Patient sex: M
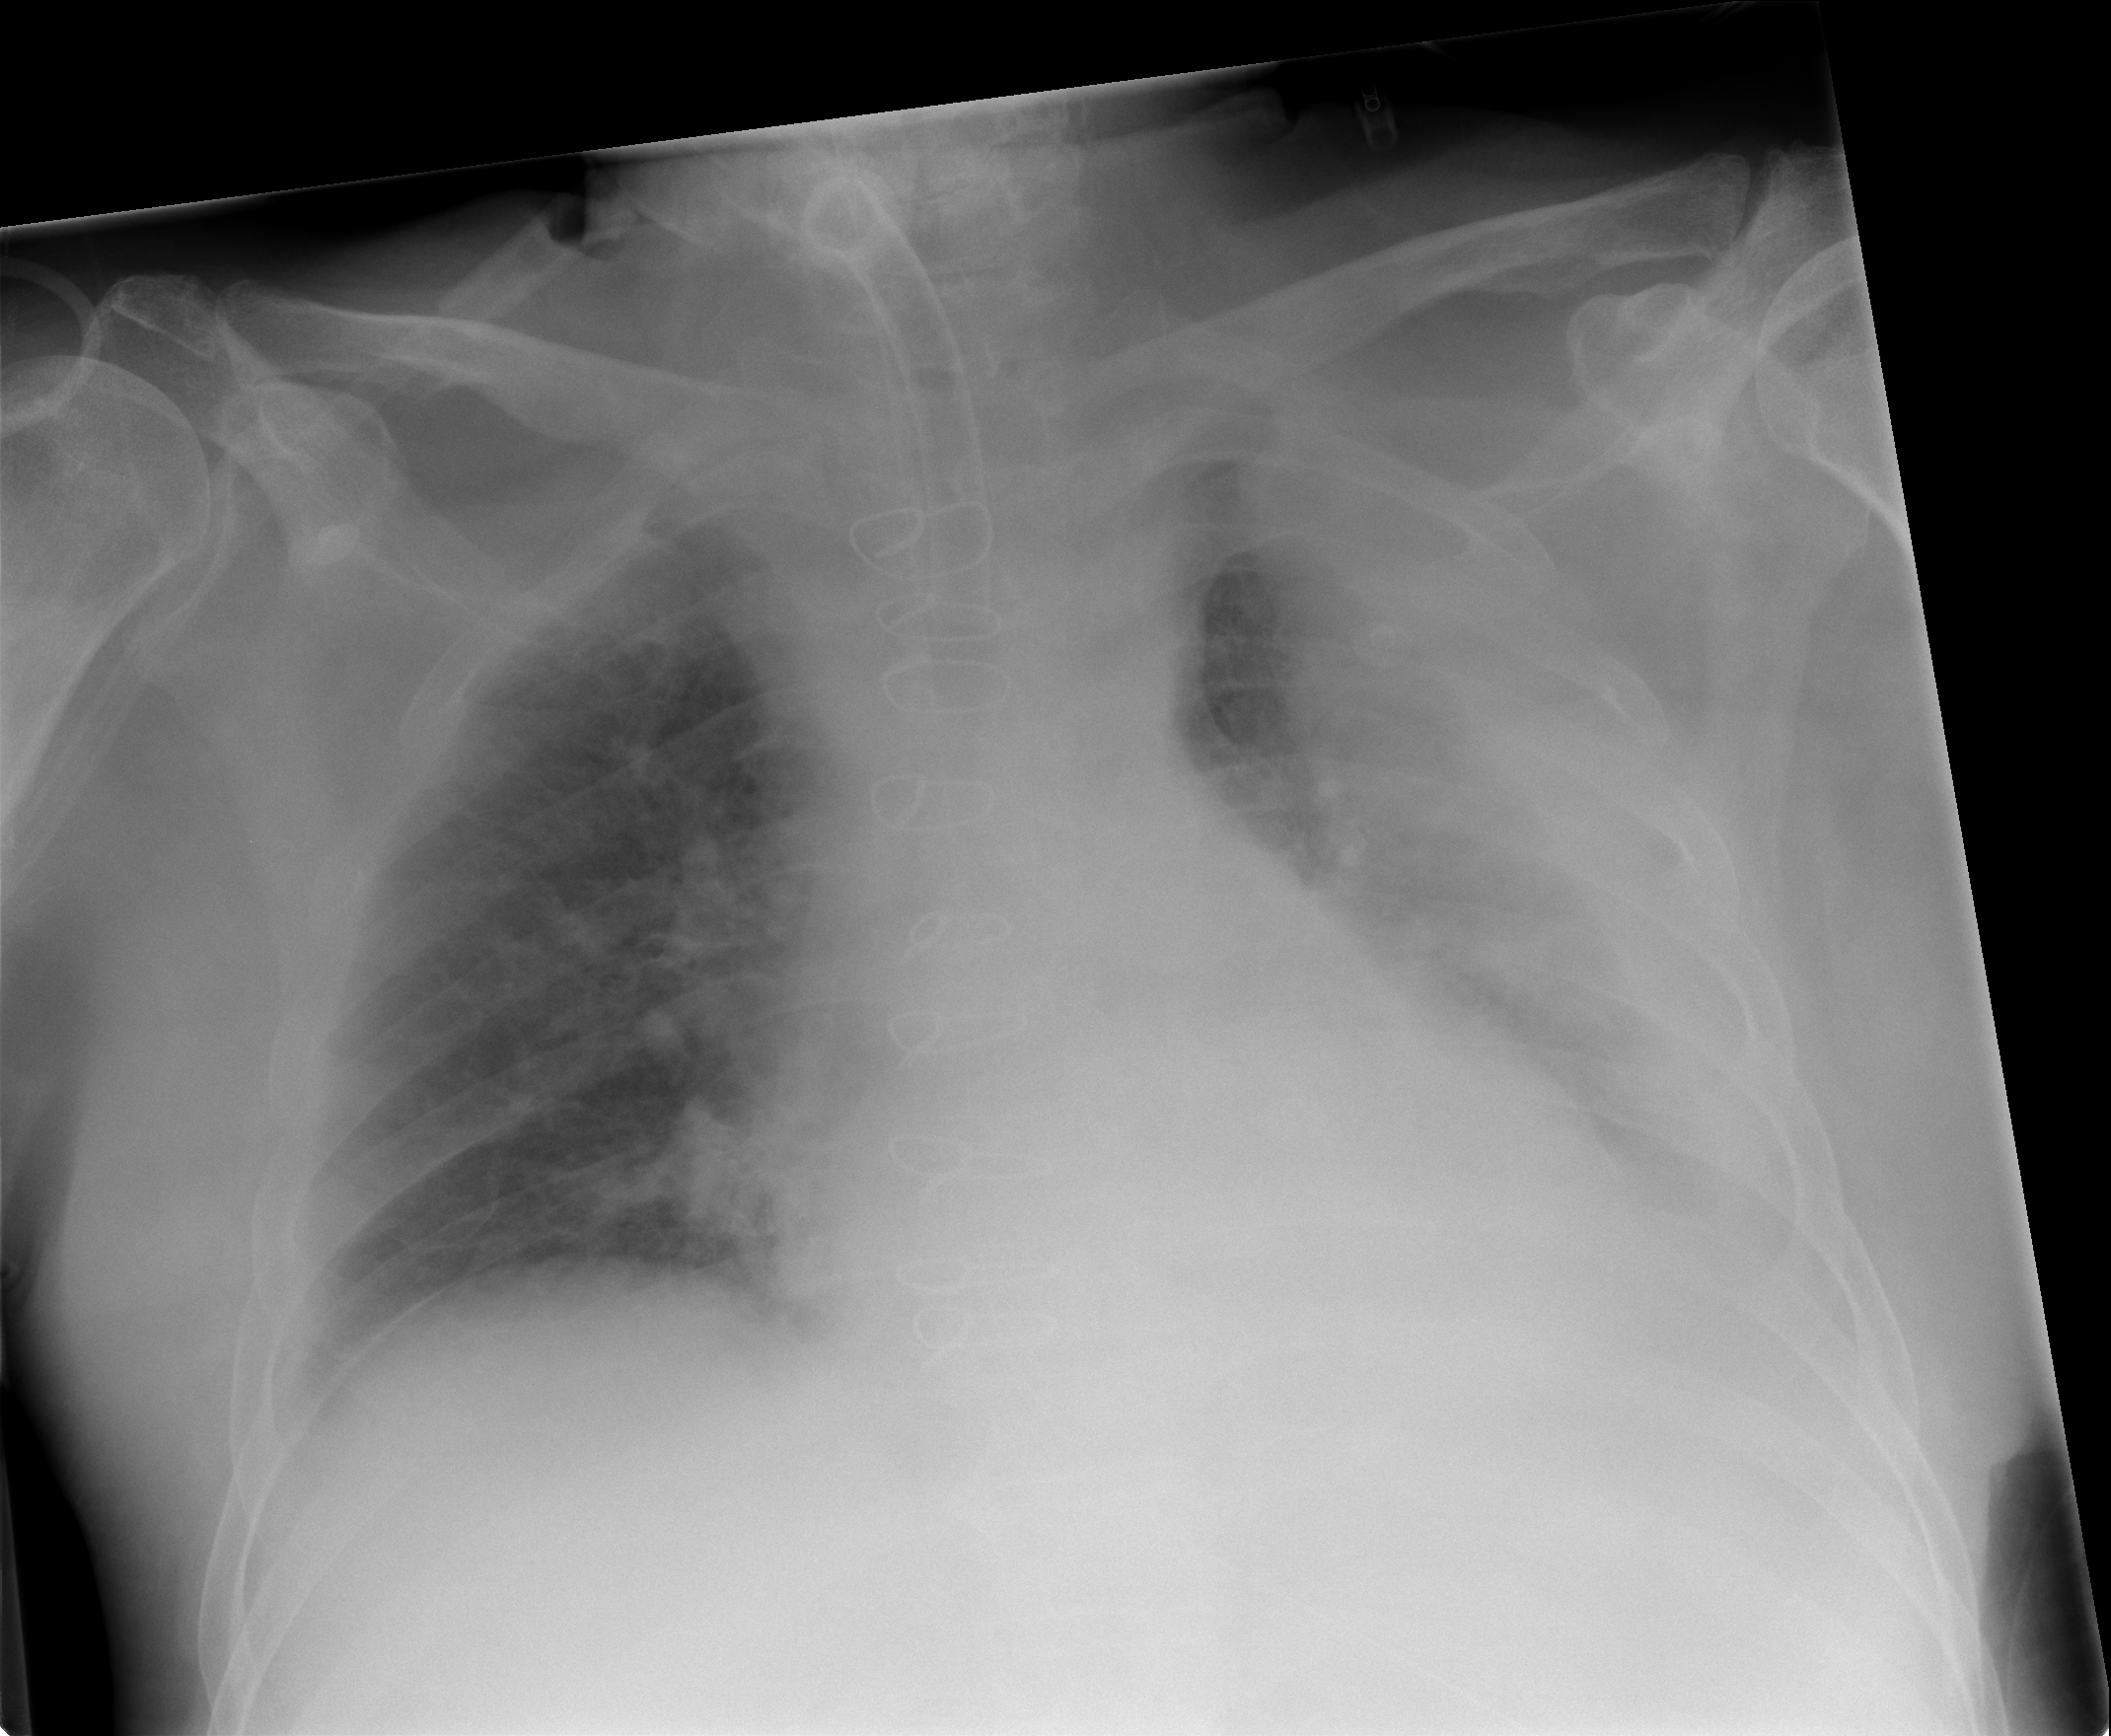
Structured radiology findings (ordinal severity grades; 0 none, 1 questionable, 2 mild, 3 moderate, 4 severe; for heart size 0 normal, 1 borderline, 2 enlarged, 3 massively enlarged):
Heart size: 2
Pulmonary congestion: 2
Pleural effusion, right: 0
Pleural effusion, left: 3
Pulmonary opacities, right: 2
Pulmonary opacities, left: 0
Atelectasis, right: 0
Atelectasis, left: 3